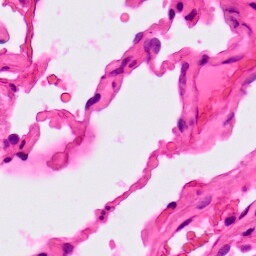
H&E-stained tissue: Lung